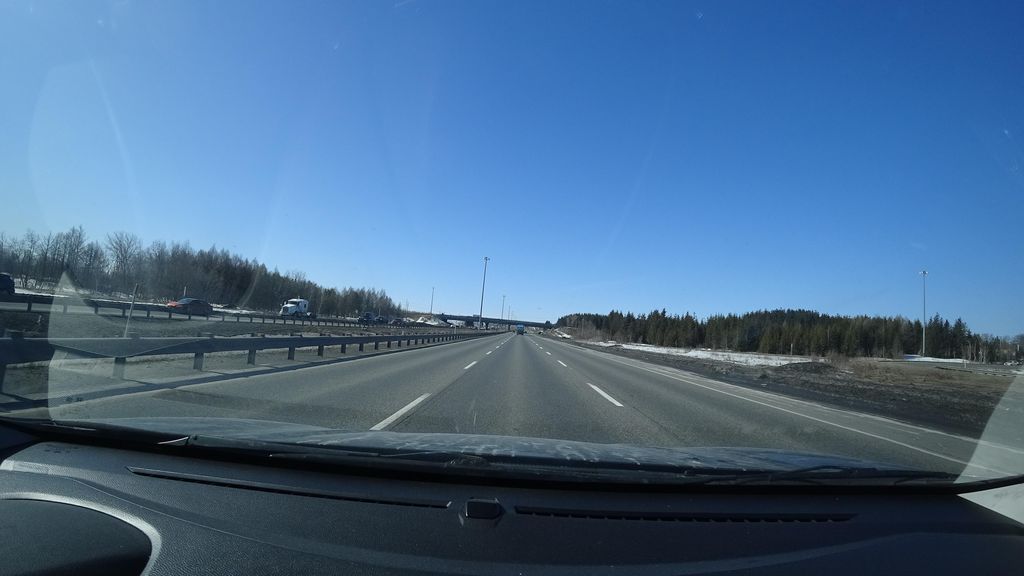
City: quebec_city